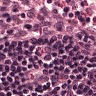
Metastatic tissue present: no